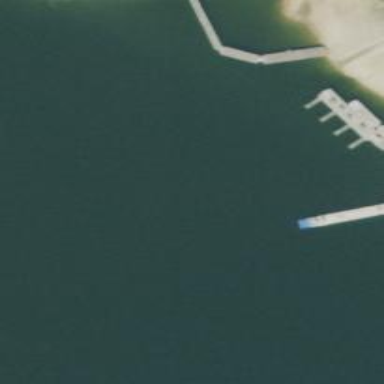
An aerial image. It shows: Man-made pier.